Question: I am working on a Silverlight application which displays multiple small icons on a Canvas, each icon being around 10x10 pixels in size. The icon is defined by a Path.
There is a usability issue where some icons are shaped like this, and as a result, if the user clicks in the gap, no click is registered. See the image below to see what I mean.

I'm wondering, is there an easy way in WPF/Silverlight to enable the "background" of a path to be clickable? Rather than wrapping it in another WPF type which will increase the burden on the renderer.
Alternatively, is there a simple fix to improve the system, say wrap the Path in a Rectangle or other geometry to make the entire area clickable?
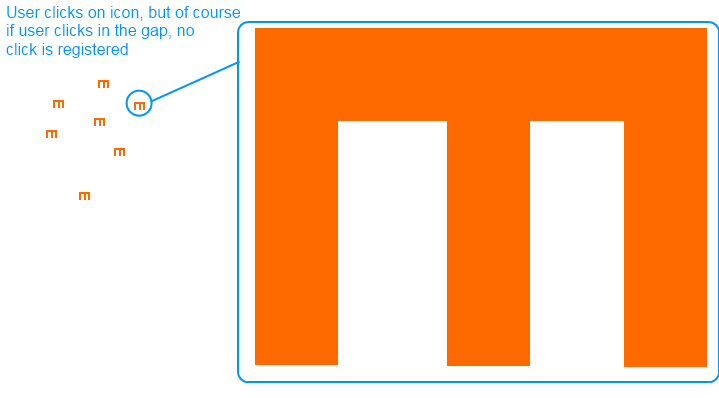
Answer: Use a drawing brush with a drawing group, instead of a path.
'''
<Rectangle Name="TransparentBack" Height="10" Width="10">
<Rectangle.Fill>
<DrawingBrush>
<DrawingBrush.Drawing>
<DrawingGroup>
<GeometryDrawing Brush="Transparent">
<GeometryDrawing.Geometry>
<RectangleGeometry>
<RectangleGeometry.Rect>
<Rect Height="1" Width="1"/>
</RectangleGeometry.Rect>
</RectangleGeometry>
</GeometryDrawing.Geometry>
</GeometryDrawing>
<GeometryDrawing Brush="White">
<GeometryDrawing.Geometry>
<PathGeometry>
<PathFigure StartPoint="0,0">
<LineSegment Point="0,1"/>
<LineSegment Point="1,1"/>
</PathFigure>
</PathGeometry>
</GeometryDrawing.Geometry>
</GeometryDrawing>
</DrawingGroup>
</DrawingBrush.Drawing>
</DrawingBrush>
</Rectangle.Fill>
</Rectangle>
'''